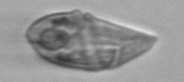
Label: Gyrodinium